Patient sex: M
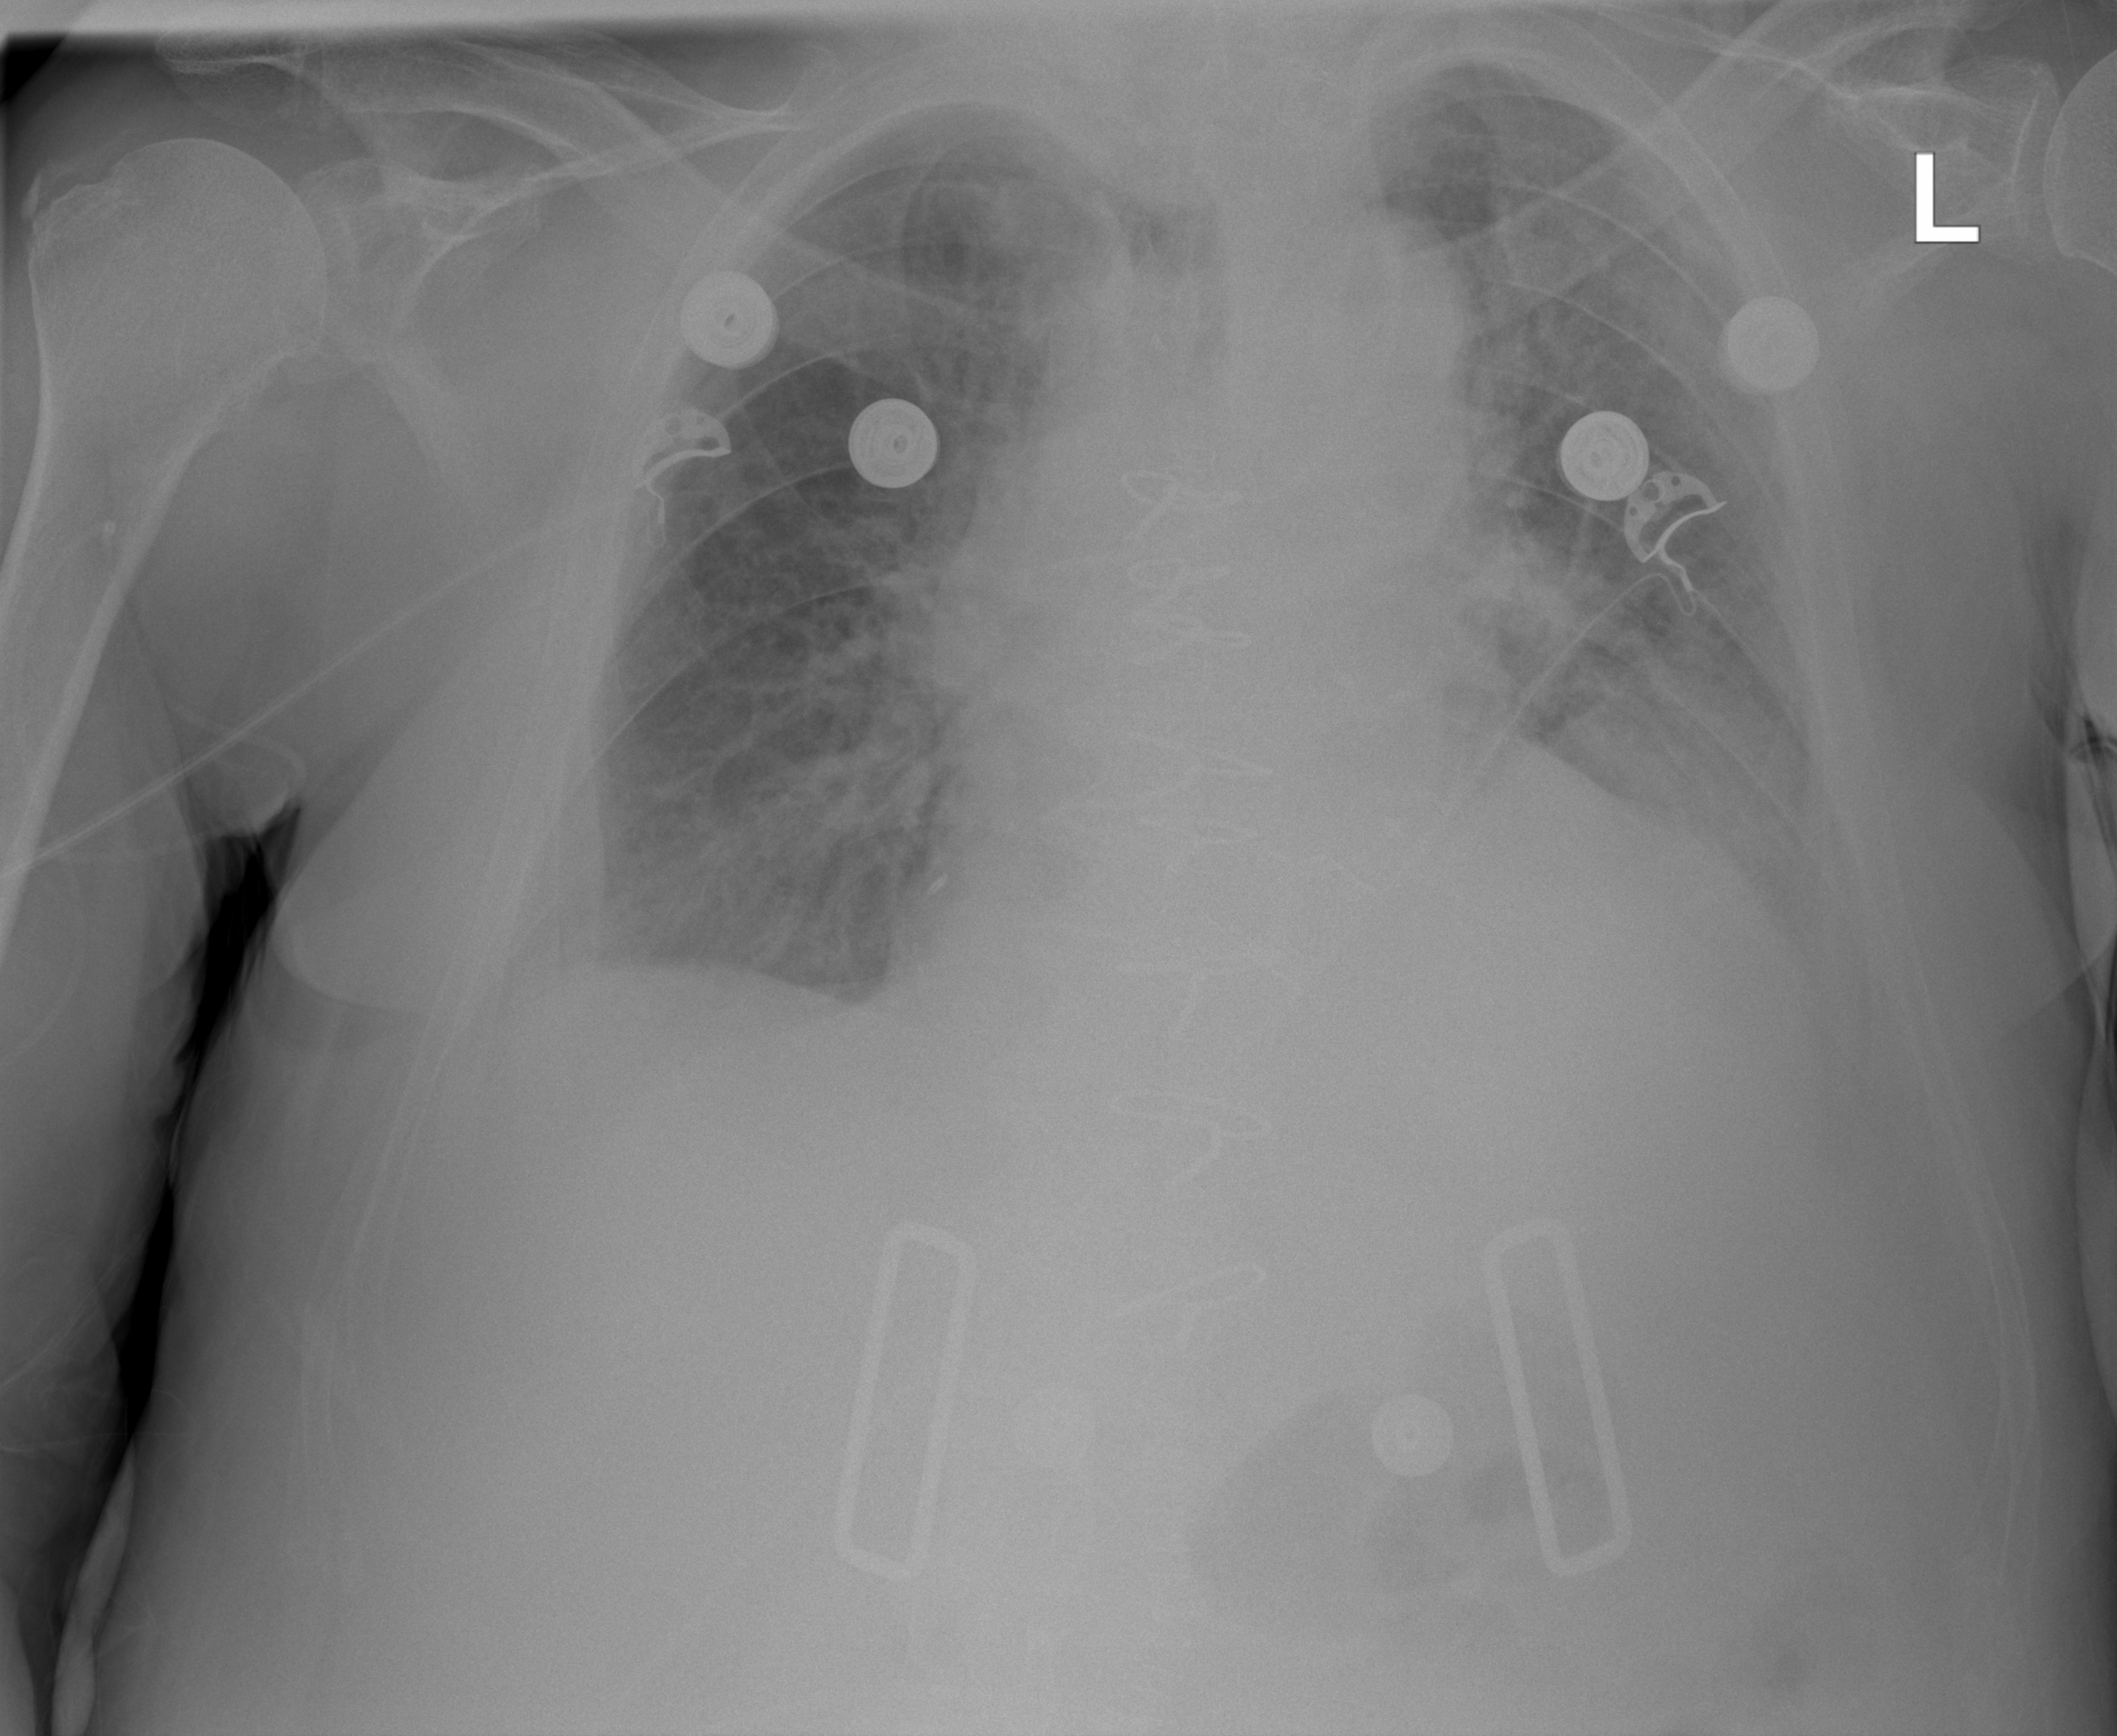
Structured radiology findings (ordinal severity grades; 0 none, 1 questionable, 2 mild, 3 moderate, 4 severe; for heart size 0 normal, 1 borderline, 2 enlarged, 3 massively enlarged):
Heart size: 2
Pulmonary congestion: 2
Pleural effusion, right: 2
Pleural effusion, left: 3
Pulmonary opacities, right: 2
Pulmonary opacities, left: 2
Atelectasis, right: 2
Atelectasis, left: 2